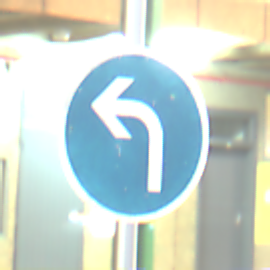
Verkehrszeichen: VorgeschriebeneFahrtrichtungLinks
Umgebung: Roofed, Special
Tageszeit: MorningAfternoon
Wetter: NotSpecified
Licht: Artificial
Jahreszeit: NotSpecified
Kontrast: MediumContrast